Question: Hi I have a pChart 2 bar chart which contains a variable number of bars and as well as the actual value for each bar I wish to display 2 additional values to the right hand side of each bar. Please consider the image below where the values in the rectangle are an example of the figures I need to add to the chart.

Obviously I want to make them look a bit neater than this but really at the moment I am just wondering
What would be the correct way to do this in pChart?
Is there a built in way to perform this kind of decoration?
If not, how should I best align my additional output with each bar in the chart, considering that these bars are variable in pixel size and data size (i.e. this has to be calculated not approximated for a single scenario).
Just for clarity the extra figures are simply the same scores from previous years and would be decorated in a colour border or similar and included in a legend.
Thanks.
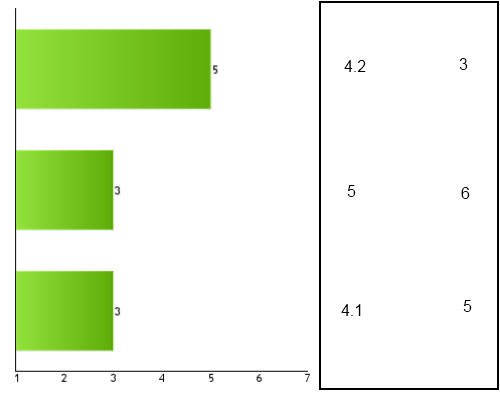
Answer: In the drawBarChart() method of the file pDraw.class.php there is the following conditional at the end of that method:
'''
if ($DisplayPos == LABEL_POS_INSIDE && abs($TxtWidth) < abs($BarWidth)){
...
else{
'''
At the end of that else block is a $this->drawText() method, this outputs the value on the end of the bar and will be called for each bar in the series. You can also at this point write additional values to the end of the chart (in this case the right margin) using the following:
'''
$itemGap = 45; //the space between items
$items = array(1,2,3); //the value to draw
$colStart = $this->GraphAreaX2 + $itemGap;
foreach($itemGap as $item)
{
$this->drawText($colStart, $Y + $YOffset + $YSize / 2, $item, array("R" => $DisplayR, "G" => $DisplayG, "B" => $DisplayB, "Align" => $Align, "FontSize" => $DisplaySize));
$colStart += $itemGap;
}
'''
I hope that is helpful to someone.